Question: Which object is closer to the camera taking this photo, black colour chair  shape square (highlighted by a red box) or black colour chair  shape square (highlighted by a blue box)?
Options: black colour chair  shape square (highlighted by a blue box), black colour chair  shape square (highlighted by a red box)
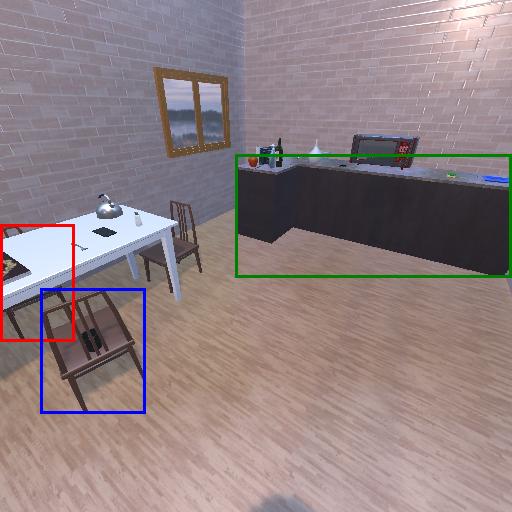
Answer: black colour chair  shape square (highlighted by a blue box)